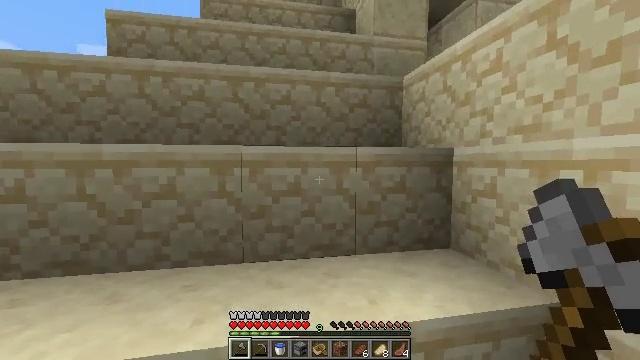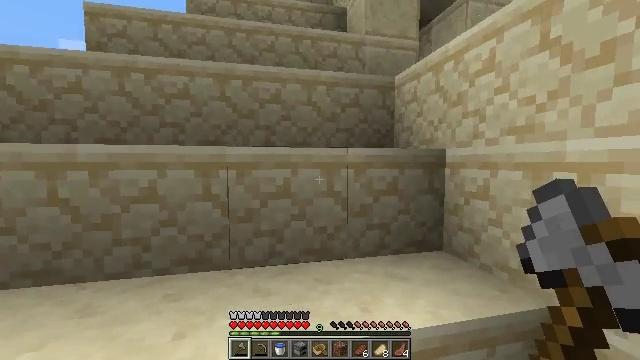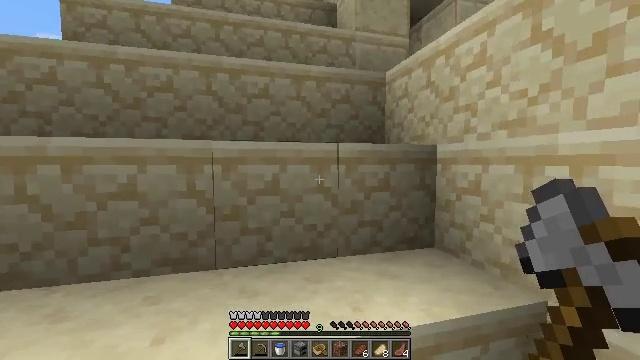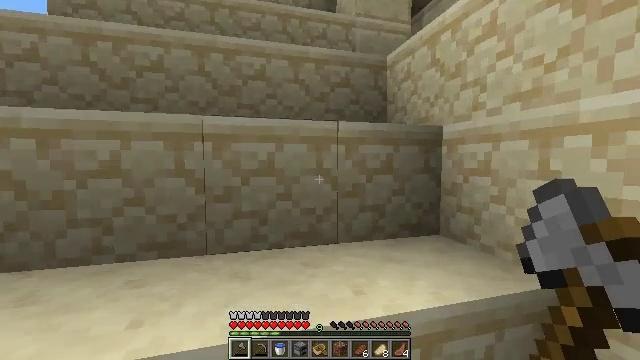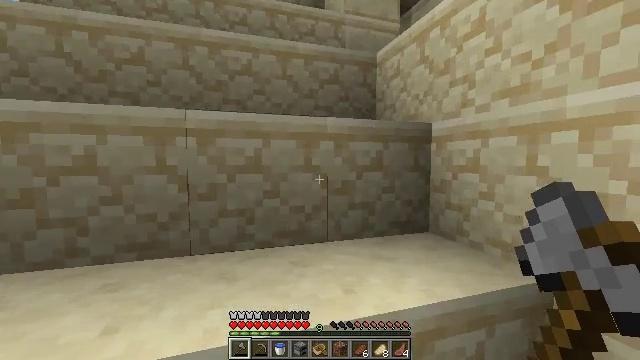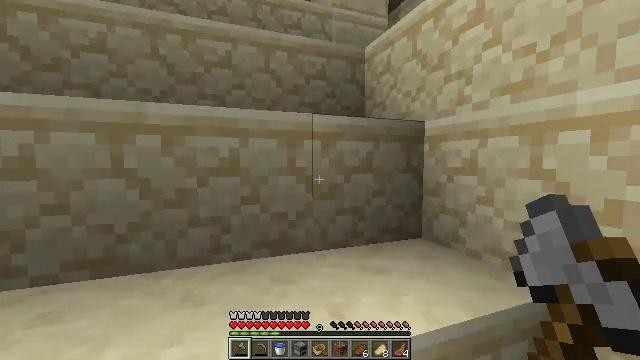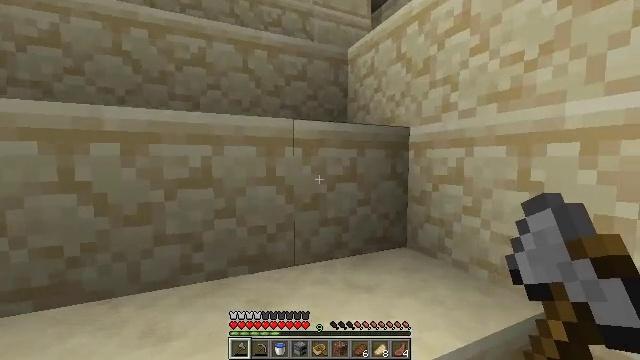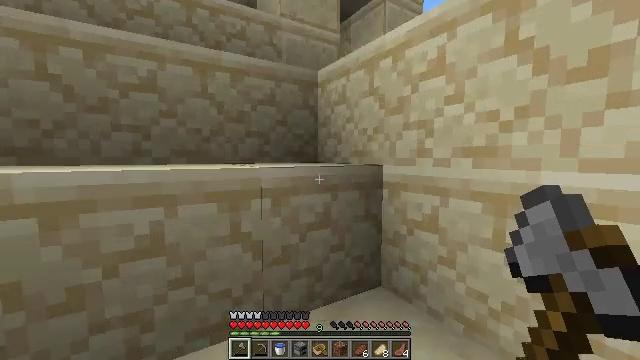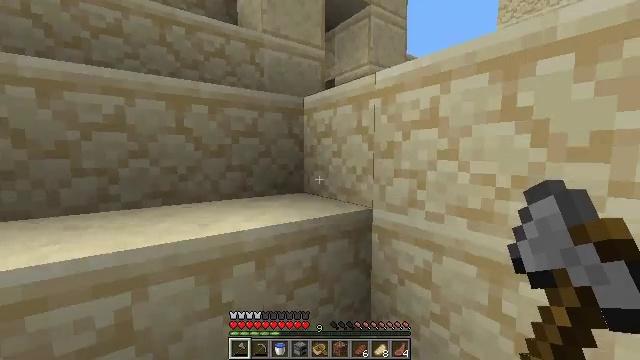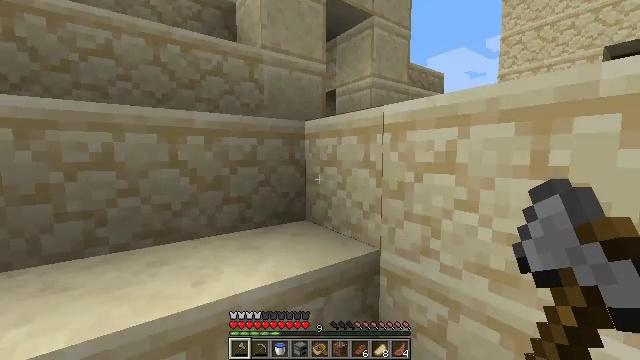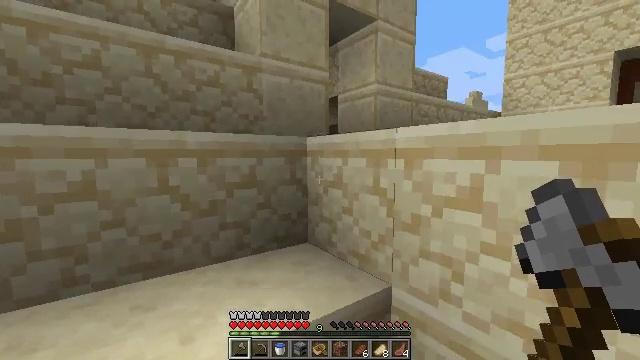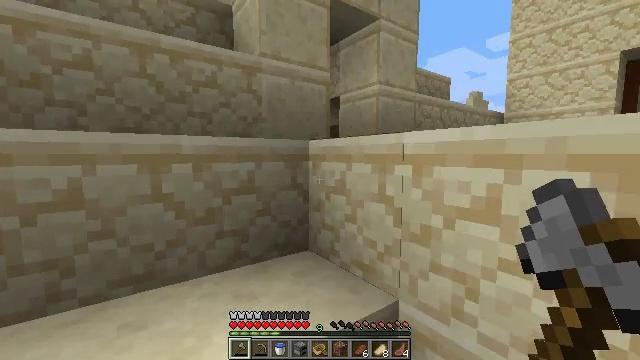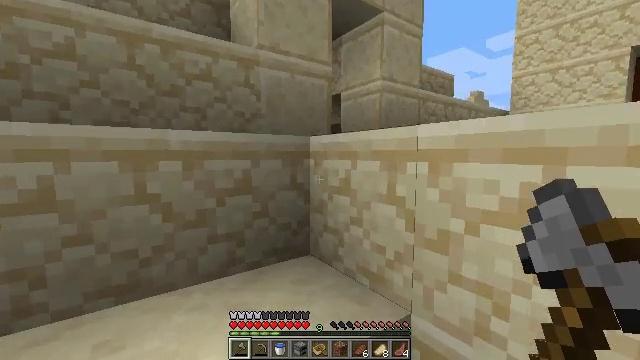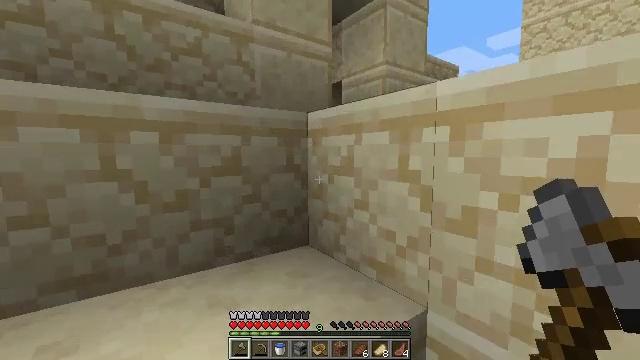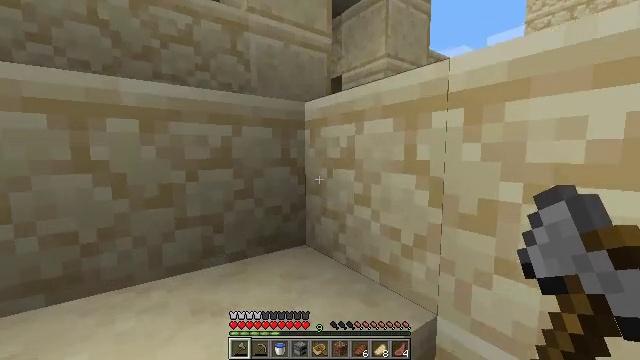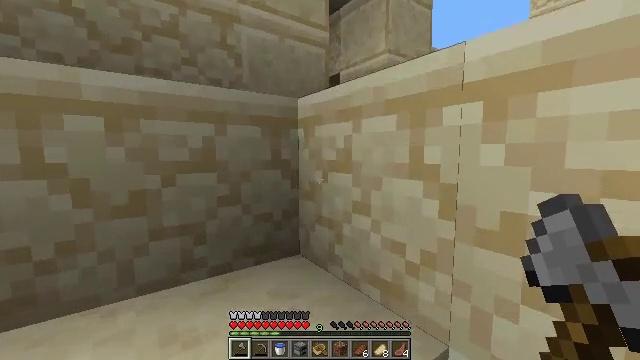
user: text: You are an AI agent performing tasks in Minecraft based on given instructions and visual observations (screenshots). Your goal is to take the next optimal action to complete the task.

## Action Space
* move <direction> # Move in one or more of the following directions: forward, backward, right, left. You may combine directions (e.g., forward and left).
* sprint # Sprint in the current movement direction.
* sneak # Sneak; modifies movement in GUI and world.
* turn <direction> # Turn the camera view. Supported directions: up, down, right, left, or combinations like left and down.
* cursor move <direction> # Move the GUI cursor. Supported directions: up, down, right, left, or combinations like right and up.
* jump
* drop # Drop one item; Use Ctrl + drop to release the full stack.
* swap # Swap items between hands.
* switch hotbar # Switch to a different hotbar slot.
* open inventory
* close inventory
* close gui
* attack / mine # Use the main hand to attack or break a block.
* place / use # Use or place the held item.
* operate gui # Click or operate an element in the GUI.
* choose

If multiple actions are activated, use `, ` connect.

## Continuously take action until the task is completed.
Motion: motion action
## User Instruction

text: Gather blue terracotta by attacking it.
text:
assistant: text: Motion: move forward, turn right, jump
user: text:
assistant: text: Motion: move forward, turn right, jump
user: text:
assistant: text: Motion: move forward, jump
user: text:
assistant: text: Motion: move forward, turn right, jump
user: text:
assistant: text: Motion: move forward, turn right, jump
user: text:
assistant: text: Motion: move forward, turn right, jump
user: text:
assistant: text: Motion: move forward, turn right, jump
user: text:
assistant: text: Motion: move forward, turn right, jump
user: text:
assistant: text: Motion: move forward, jump
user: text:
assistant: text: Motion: move forward, jump
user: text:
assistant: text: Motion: move forward, jump
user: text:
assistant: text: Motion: move forward and move right, jump
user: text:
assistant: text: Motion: move forward and move right, jump
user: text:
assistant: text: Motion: move forward and move right, jump
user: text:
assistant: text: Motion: move forward and move right, jump
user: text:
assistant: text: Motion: move forward and move right, jump
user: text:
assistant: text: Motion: move forward and move right, turn right, jump
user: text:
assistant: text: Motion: move forward and move right, turn right and down, jump
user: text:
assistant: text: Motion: move forward and move right, turn right and down, jump
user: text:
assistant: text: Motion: move forward, turn right and down, jump
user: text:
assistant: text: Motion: move forward and move left, turn right and down, jump
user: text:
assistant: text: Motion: move forward and move left, turn right, jump
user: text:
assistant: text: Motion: move forward and move left, turn right and down, jump
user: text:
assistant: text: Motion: move forward, turn right and down, jump
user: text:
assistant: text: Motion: move forward, turn down, jump
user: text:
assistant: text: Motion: move forward, jump
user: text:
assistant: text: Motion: move forward, turn down, jump
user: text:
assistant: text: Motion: move forward, jump
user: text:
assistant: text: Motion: move forward and move right
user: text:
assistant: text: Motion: move forward and move right, turn left and down